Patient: sex M, age 51
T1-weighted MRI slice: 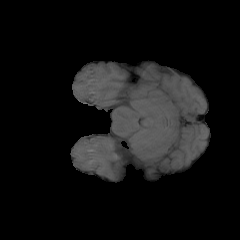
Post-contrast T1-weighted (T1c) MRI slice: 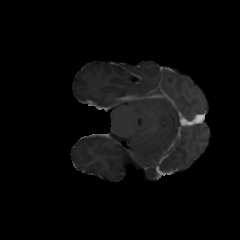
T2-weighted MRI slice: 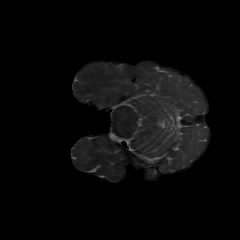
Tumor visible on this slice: no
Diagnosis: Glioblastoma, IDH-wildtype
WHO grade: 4